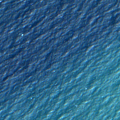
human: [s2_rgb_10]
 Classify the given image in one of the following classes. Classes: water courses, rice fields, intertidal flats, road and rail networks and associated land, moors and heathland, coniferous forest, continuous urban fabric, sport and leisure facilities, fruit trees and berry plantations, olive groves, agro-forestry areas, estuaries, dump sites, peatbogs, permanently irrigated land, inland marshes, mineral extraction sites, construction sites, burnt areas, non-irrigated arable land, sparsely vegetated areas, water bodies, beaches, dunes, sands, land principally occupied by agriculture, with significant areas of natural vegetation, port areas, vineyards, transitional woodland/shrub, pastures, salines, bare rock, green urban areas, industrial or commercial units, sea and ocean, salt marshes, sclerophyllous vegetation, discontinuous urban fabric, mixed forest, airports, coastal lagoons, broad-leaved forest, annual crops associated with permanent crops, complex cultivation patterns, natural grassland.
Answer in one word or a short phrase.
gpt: sea and ocean